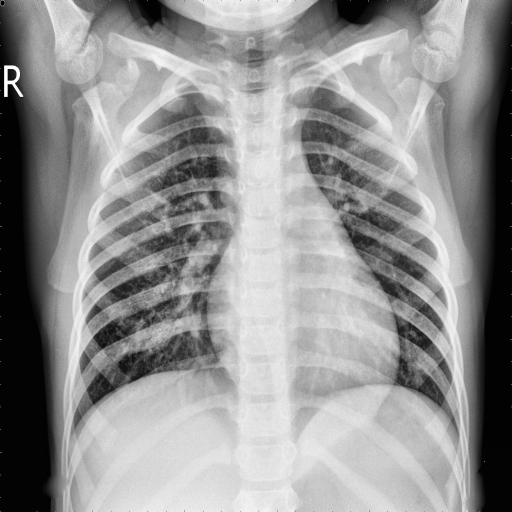
Finding: NORMAL